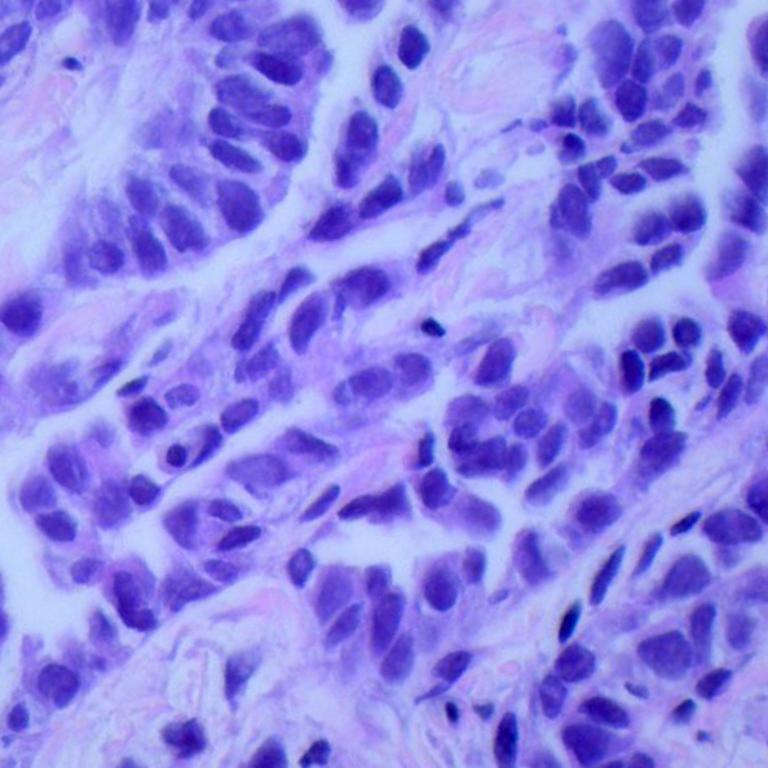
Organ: lung
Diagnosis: adenocarcinomas